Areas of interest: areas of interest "West Parking Lot of Wang Mountain Scenic Area"
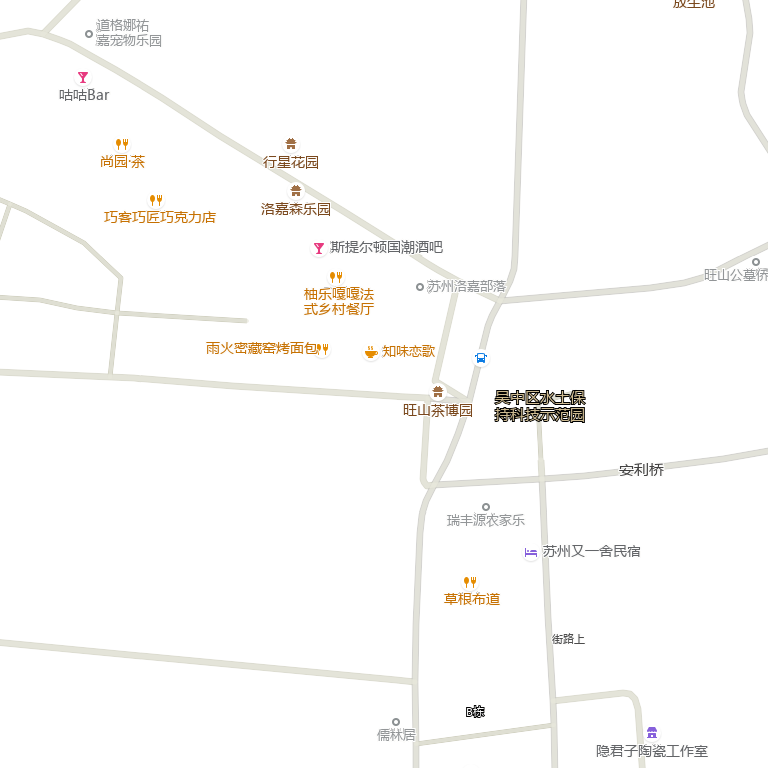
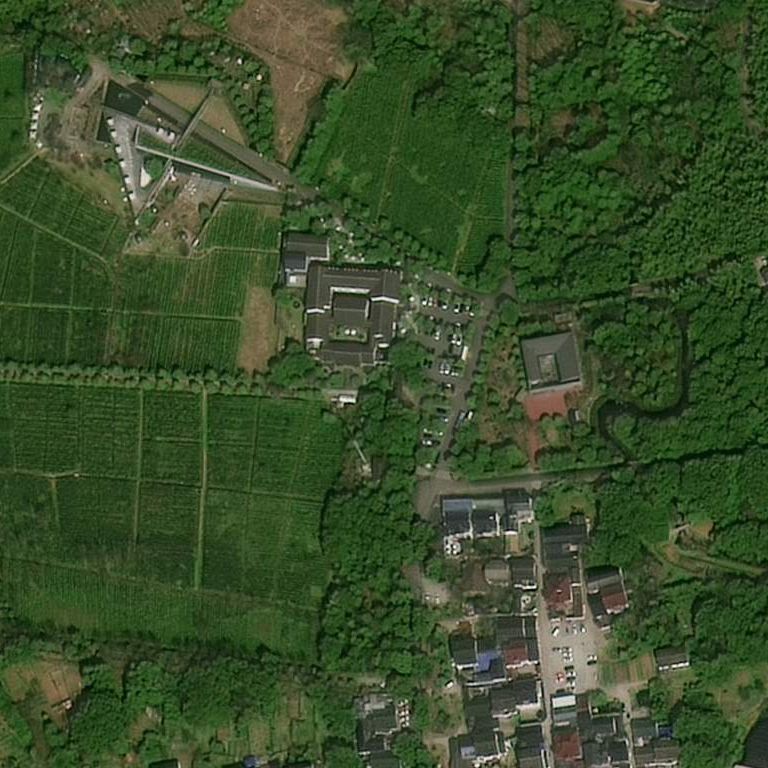